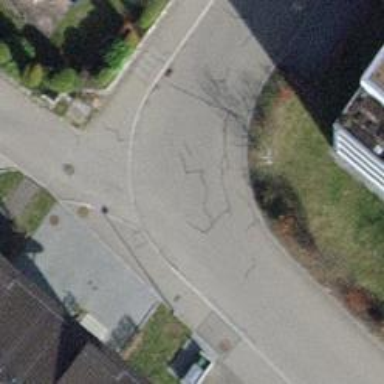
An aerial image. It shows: Paved residential road with separate sidewalk.